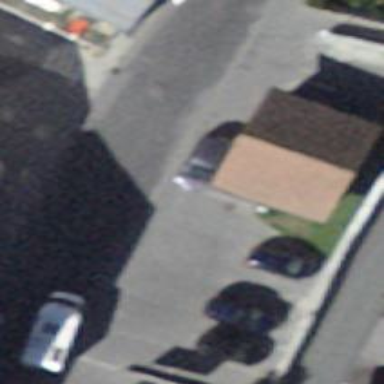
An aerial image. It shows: Building that houses veterinary clinic.